Here is the envelope spectrum of one vibration snapshot from a rolling-element bearing, with each characteristic fault-frequency family marked on the frequency axis. What is the most likely bearing condition (normal, inner_race, outer_race, ball)?
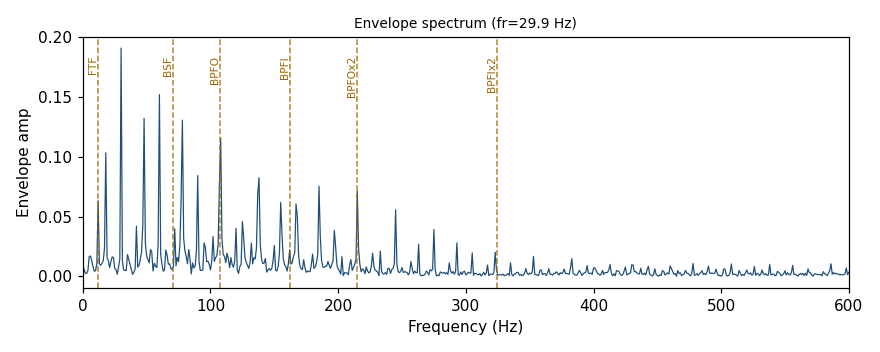
Answer: outer_race